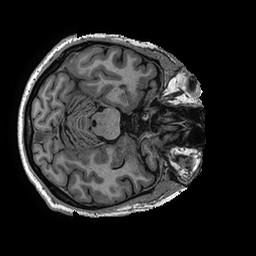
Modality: T1w
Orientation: axial
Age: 60
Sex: male
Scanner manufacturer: ge
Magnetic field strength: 3 T
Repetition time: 0.006952 s
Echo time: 0.00292 s